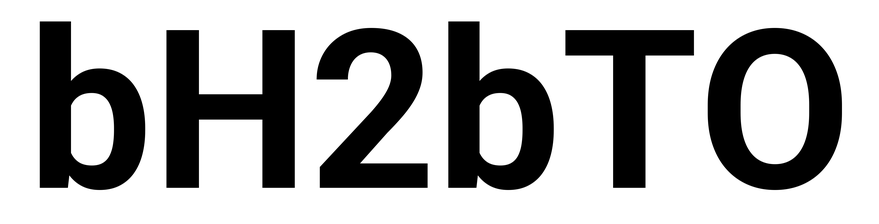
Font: Roboto_Bold